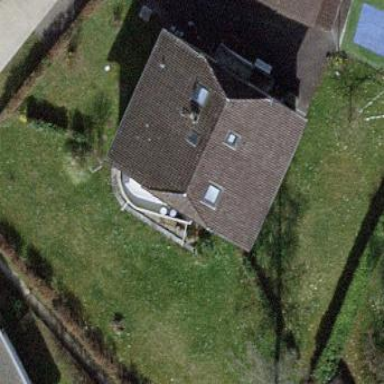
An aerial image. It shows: Garden enclosed by fence.